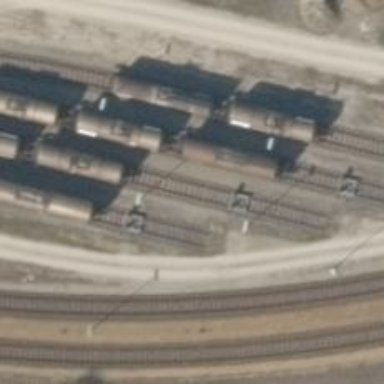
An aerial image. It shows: Railway yard in service.